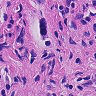
Metastatic tissue present: yes